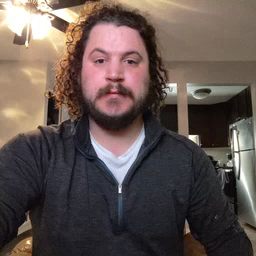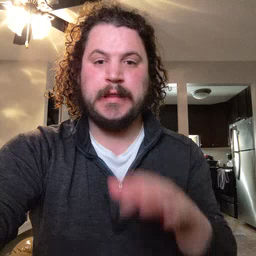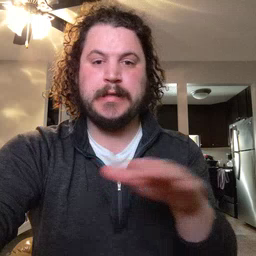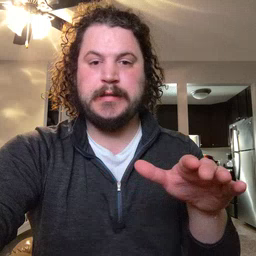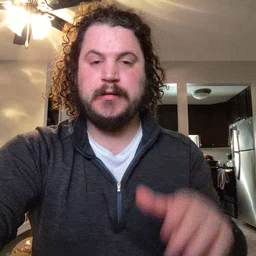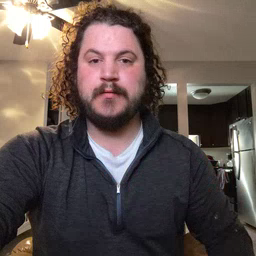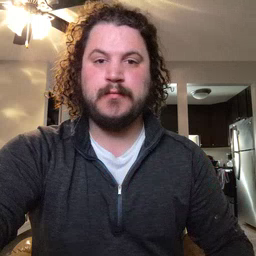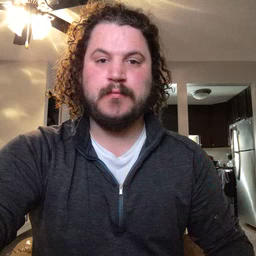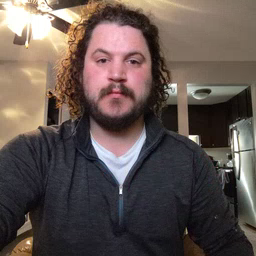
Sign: clean